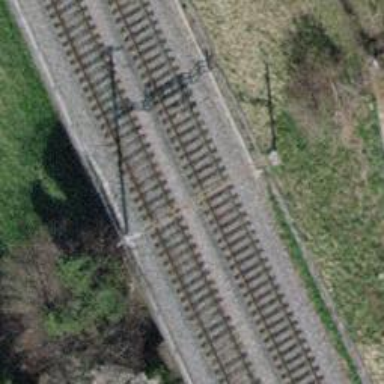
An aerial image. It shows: Single railway track with electrification through contact line.